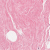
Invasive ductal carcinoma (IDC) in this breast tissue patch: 0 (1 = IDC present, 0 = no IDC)